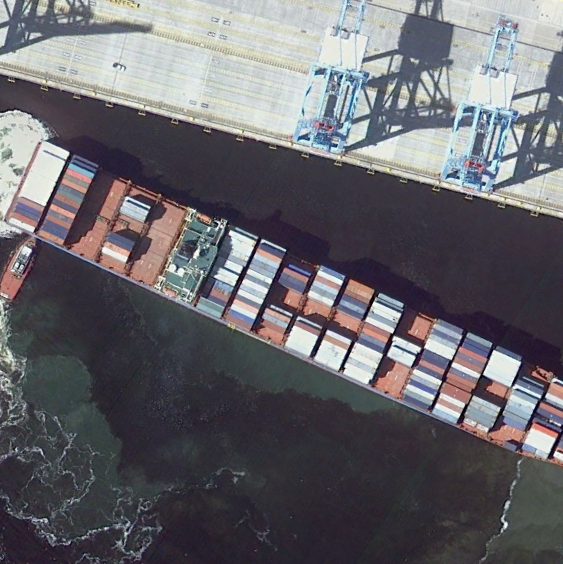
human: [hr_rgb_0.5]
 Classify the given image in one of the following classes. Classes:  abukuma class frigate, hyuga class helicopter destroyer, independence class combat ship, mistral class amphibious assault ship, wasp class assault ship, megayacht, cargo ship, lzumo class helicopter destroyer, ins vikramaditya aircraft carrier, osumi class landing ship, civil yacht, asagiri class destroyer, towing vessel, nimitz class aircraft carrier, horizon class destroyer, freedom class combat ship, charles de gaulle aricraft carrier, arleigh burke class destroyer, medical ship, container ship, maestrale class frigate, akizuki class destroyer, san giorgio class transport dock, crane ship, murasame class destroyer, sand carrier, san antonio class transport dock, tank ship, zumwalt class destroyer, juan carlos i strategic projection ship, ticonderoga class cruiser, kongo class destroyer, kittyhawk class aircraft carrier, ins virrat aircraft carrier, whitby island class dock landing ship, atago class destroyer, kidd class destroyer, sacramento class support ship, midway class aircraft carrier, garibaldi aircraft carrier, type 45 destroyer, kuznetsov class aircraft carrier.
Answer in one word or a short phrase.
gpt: Container ship